Interaction volume radius: 5 \u00c5
Interaction volume height: 10 \u00c5
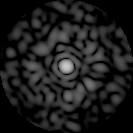
Disorder parameter: 0.8459